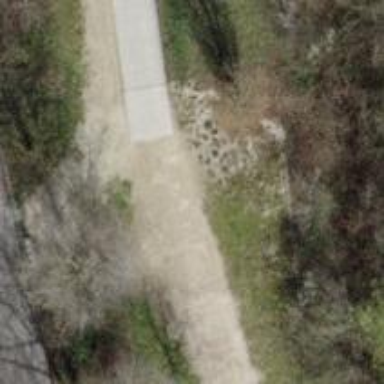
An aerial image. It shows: Compacted path road.